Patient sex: F
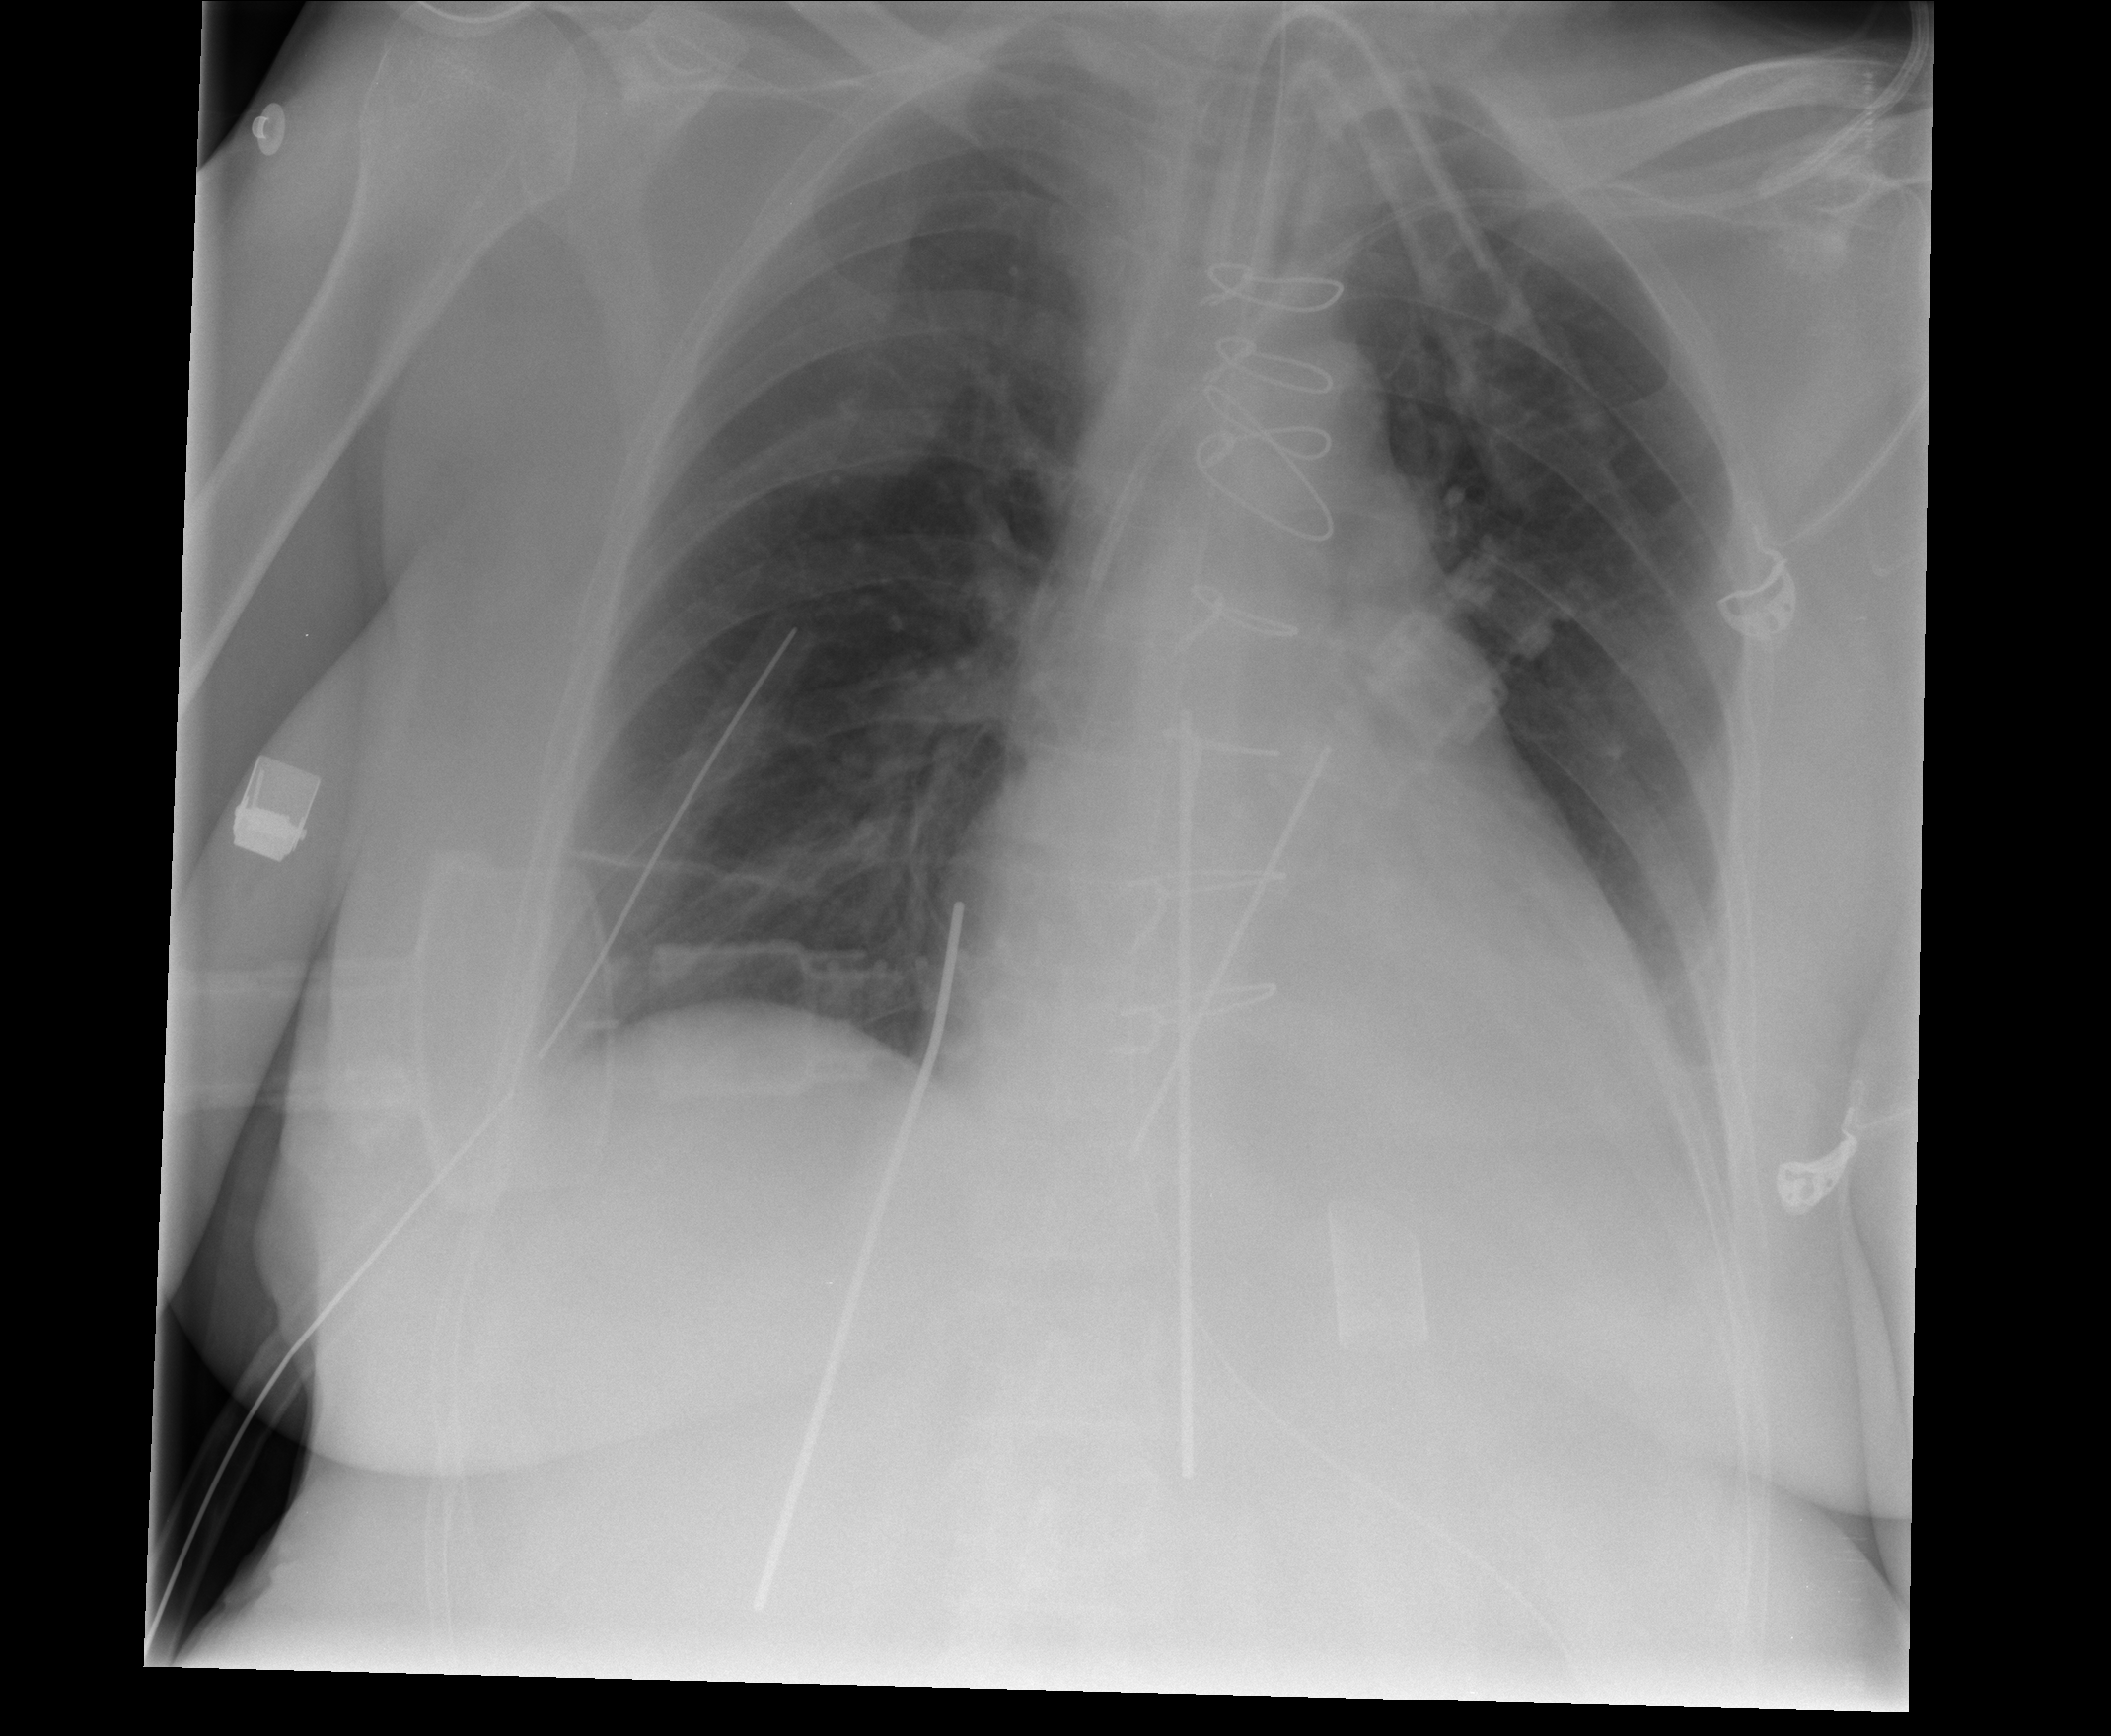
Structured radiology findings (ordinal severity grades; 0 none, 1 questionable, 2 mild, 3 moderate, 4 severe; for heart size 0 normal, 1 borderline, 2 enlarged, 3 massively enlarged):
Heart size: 0
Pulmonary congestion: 0
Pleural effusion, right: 1
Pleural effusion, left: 2
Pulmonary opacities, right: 0
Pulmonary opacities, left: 0
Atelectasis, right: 0
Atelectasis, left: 2